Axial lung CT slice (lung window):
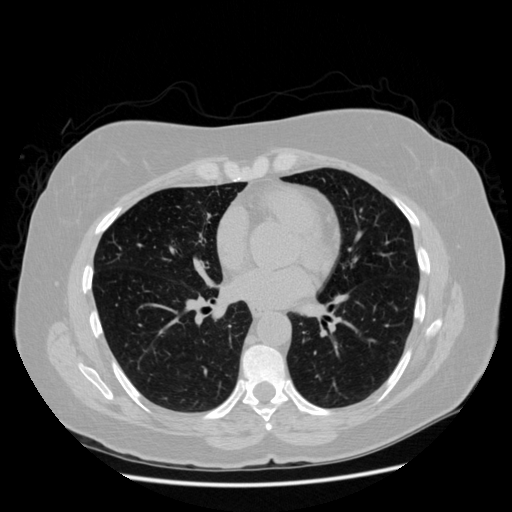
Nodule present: no